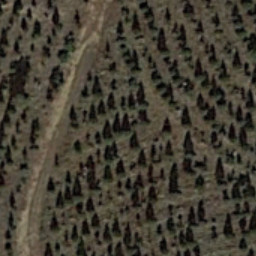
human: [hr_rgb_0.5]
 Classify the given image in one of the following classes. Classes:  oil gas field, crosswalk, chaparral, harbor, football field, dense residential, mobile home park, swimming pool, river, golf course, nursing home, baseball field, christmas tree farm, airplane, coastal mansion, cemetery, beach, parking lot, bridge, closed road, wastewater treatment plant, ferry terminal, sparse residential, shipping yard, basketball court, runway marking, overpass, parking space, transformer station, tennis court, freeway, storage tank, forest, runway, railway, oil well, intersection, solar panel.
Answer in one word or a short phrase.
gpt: christmas tree farm